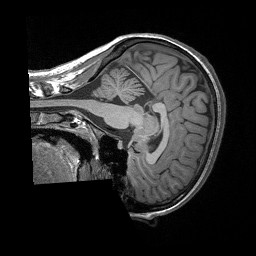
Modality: T1w
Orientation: sagittal
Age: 24
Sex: female
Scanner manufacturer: siemens
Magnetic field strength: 3 T
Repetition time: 1.9 s
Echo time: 0.00252 s